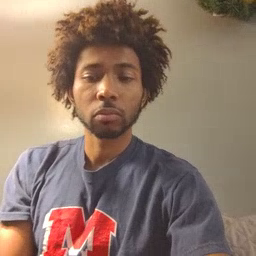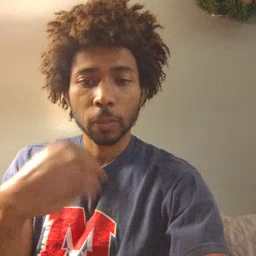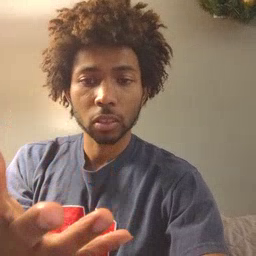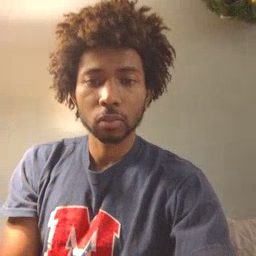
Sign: give